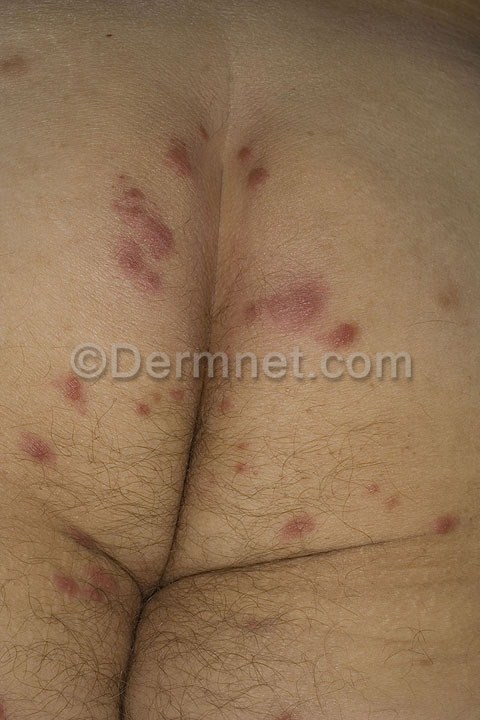
Disease: Scabies Lyme Disease and other Infestations and Bites